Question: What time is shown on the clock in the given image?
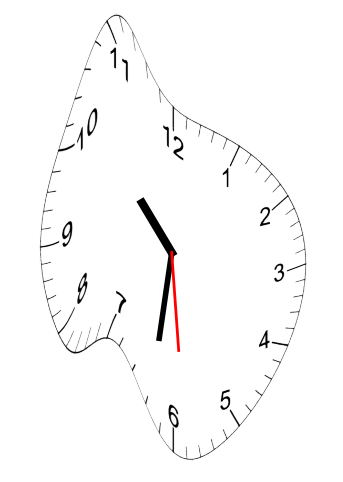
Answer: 10:31:29